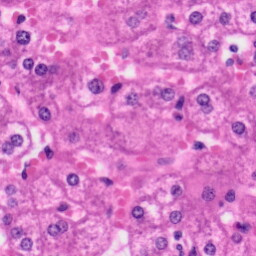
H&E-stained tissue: Liver